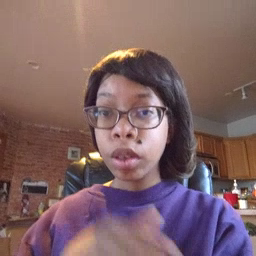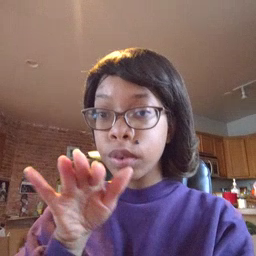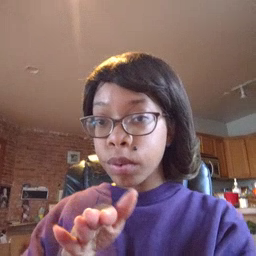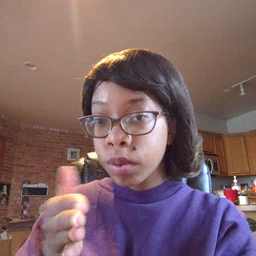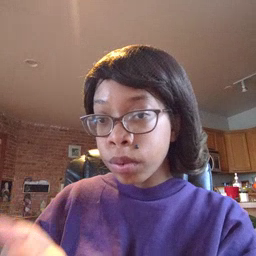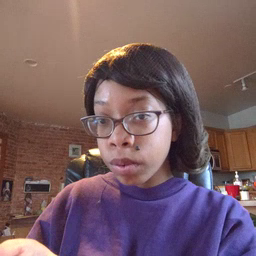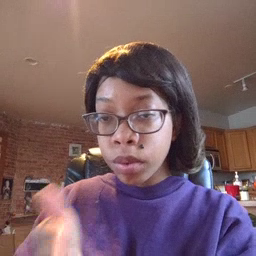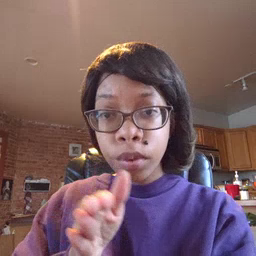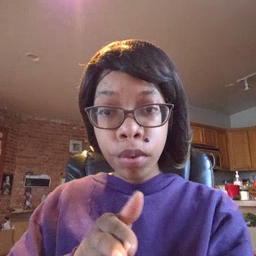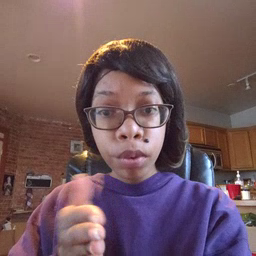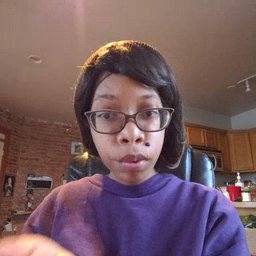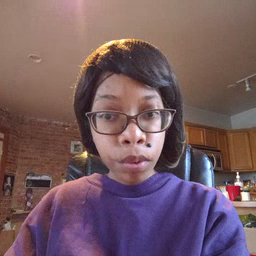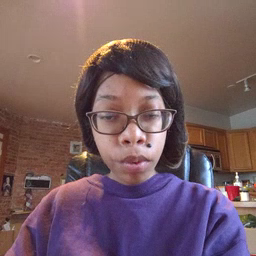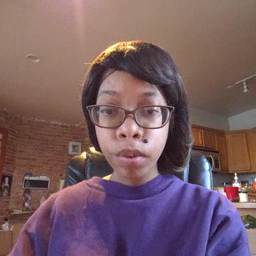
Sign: book